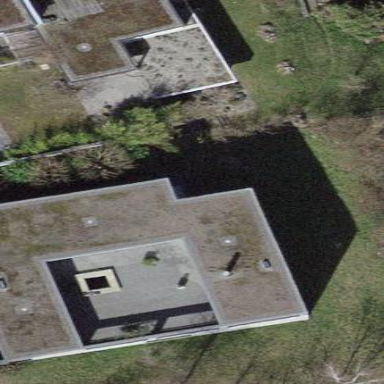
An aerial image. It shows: Residential building.